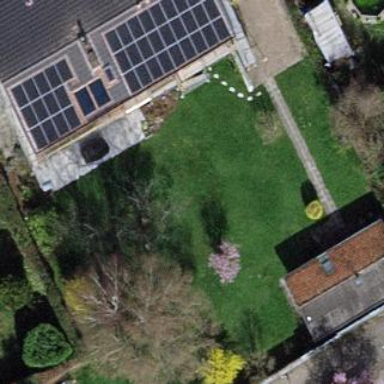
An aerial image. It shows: Garden enclosed by fence.